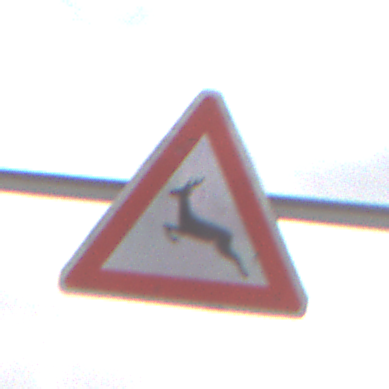
Verkehrszeichen: WildwechselRechts
Umgebung: Outdoor, Nature
Tageszeit: MorningAfternoon
Wetter: PartlyCloudy
Licht: Natural
Jahreszeit: Winter
Kontrast: HighContrast